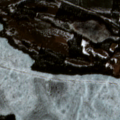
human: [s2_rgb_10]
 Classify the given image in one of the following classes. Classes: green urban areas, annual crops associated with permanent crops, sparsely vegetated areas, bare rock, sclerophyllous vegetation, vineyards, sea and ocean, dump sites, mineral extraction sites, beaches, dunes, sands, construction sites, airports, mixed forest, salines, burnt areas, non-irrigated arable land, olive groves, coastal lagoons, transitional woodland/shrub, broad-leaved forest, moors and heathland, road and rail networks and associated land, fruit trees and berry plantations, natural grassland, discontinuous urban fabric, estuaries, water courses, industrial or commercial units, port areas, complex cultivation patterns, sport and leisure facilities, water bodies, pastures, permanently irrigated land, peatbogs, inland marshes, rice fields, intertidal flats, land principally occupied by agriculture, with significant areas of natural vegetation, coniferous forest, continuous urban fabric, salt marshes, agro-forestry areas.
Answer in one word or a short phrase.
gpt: land principally occupied by agriculture, with significant areas of natural vegetation, coniferous forest, mixed forest, transitional woodland/shrub, water bodies